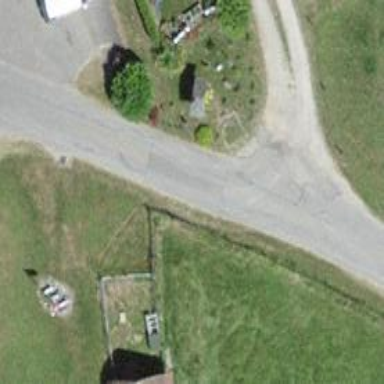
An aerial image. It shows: Unclassified road with asphalt surface.